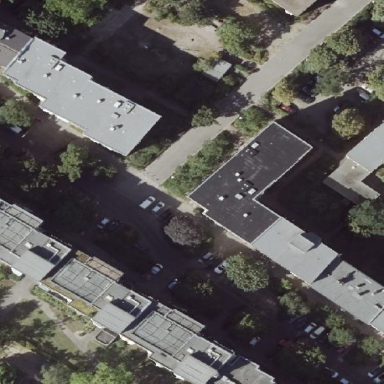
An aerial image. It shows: Grey-roofed apartment building.